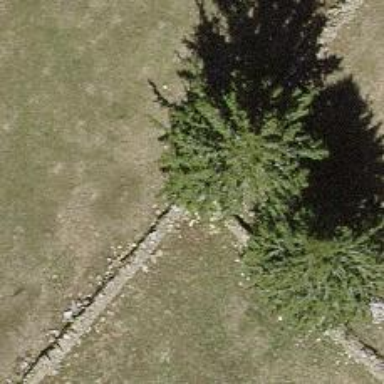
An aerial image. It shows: Dry stone wall barrier.